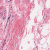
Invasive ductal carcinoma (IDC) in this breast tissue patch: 0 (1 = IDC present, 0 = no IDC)